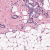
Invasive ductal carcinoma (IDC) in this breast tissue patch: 1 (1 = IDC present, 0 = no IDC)